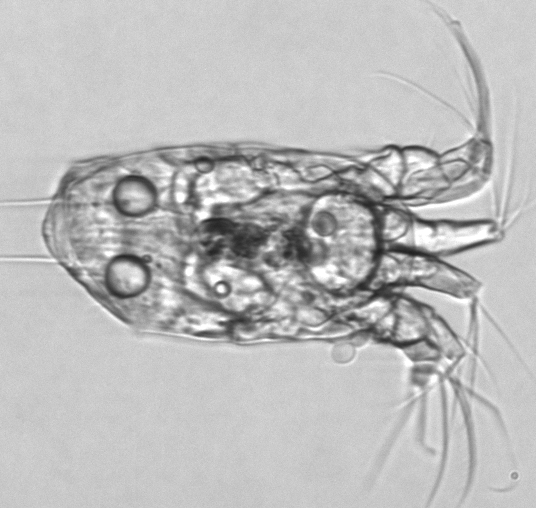
Label: Copepod_nauplii